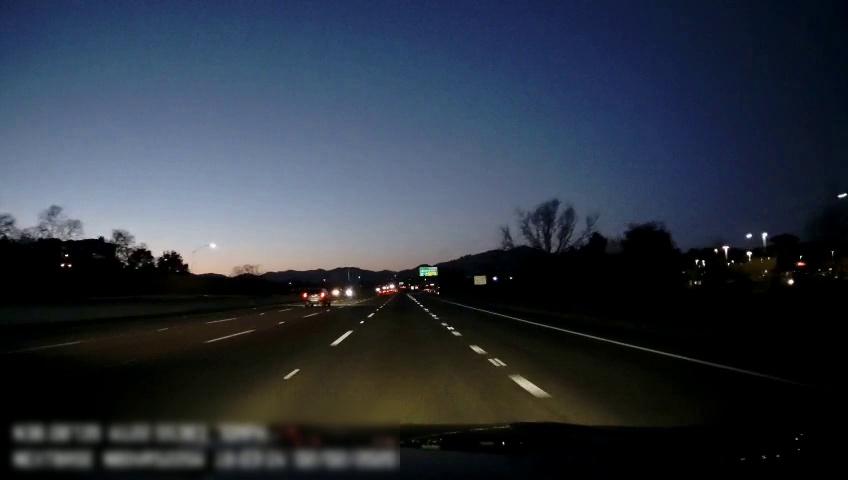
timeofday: Dusk/Dawn/Twilight
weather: Other
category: Drivable Space
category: Vehicles | SUV
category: Lanes | Alternate Lane
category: Lanes | Alternate Lane
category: Lanes | Alternate Lane
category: Lanes | Alternate Lane
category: Lanes | Alternate Lane
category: Lanes | Alternate Lane
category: Traffic | Signs
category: Traffic | Signs